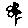
Label: flower